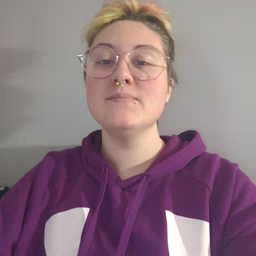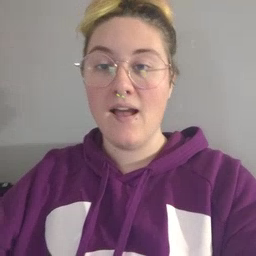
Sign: have